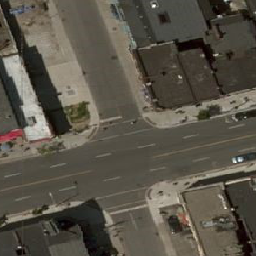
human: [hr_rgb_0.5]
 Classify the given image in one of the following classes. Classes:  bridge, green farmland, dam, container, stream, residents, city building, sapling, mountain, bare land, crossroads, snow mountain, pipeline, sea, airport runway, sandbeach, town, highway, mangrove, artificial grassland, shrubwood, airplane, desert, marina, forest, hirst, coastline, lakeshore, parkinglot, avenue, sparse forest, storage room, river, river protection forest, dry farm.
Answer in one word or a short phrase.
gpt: crossroads